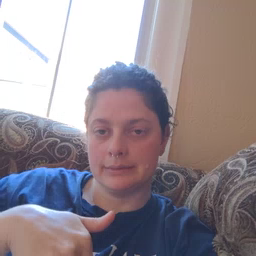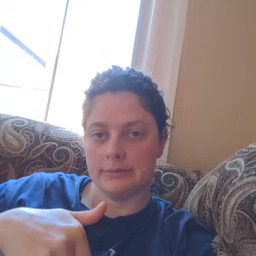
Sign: now